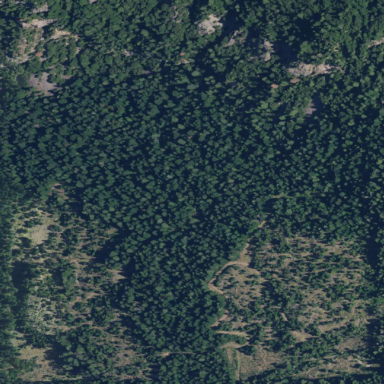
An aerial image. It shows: Forest area.